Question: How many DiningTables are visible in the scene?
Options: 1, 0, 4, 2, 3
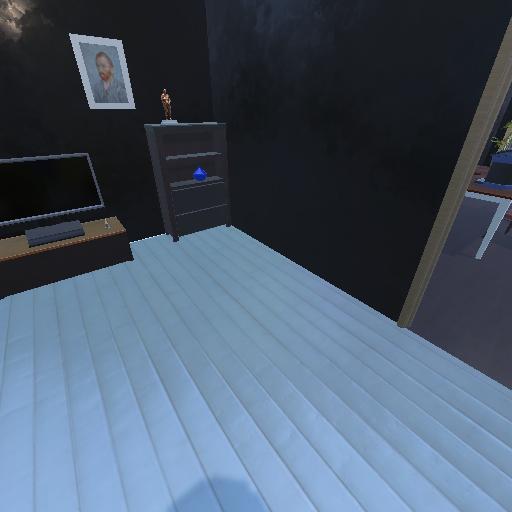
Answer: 1